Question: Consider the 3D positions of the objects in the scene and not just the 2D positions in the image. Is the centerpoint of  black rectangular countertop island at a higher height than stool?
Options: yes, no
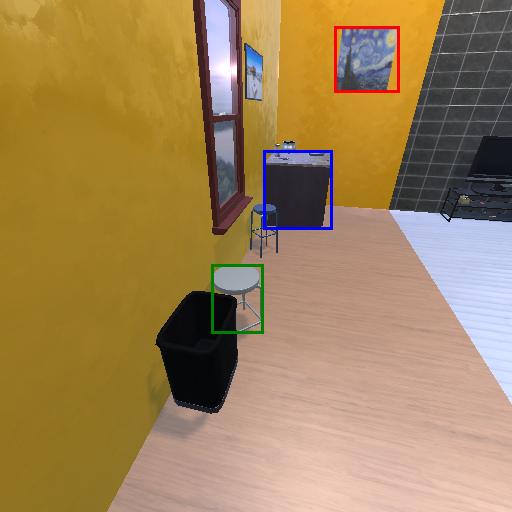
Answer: yes